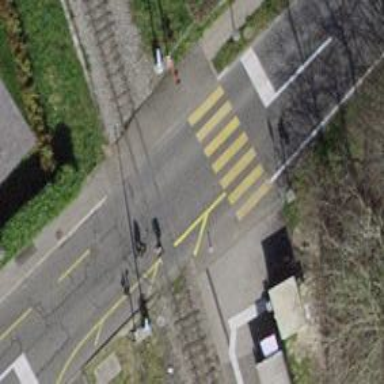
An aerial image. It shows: Full barrier level crossing on railway.